Aerial crown-view tile of a tropical tree (Barro Colorado Island, Panama), acquired 20240918:
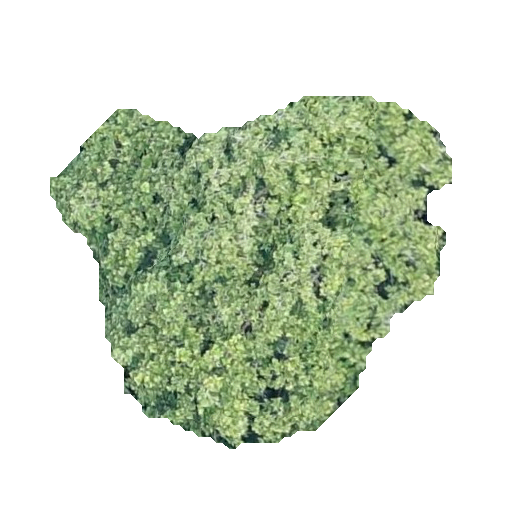
Species: Anacardium excelsum
GBIF accepted scientific name: Anacardium excelsum
Crown area: 153.67 m²